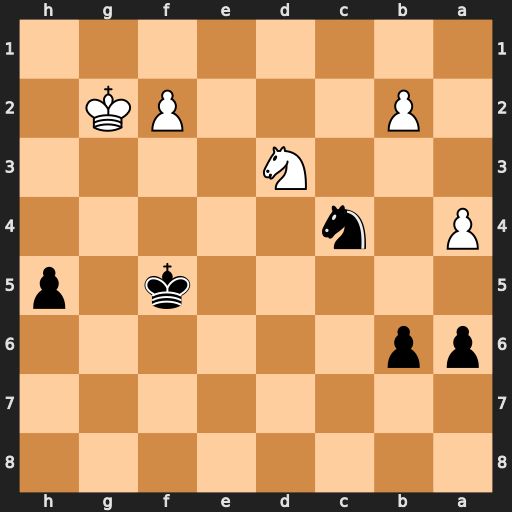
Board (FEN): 8/8/pp6/5k1p/P1n5/3N4/1P3PK1/8
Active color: b
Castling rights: -
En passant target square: -
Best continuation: Ke4 Nb4 a5